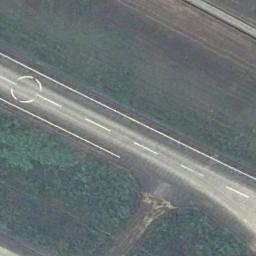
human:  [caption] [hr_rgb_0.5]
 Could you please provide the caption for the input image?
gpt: The grass is around the runway .

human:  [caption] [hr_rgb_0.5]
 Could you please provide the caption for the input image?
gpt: Next to the runway is a green lawn with white circles and dashes on the runway .

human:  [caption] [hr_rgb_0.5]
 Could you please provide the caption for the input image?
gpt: The runway is on the grass .

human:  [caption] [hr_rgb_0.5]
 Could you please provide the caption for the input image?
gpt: The runway goes through the lawn and a round marking is on the runway .

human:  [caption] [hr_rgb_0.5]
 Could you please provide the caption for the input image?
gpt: There are green meadows beside the runway .